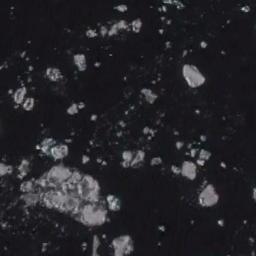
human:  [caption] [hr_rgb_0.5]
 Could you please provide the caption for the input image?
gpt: A lot of small pieces of sea ice float in the deep blue sea .

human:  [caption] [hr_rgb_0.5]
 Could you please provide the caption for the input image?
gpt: A large piece of ice and many small pieces of ice around it are scattered on the deep blue sea .

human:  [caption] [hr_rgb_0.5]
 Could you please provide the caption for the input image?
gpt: Sea ice is surrounded by water .

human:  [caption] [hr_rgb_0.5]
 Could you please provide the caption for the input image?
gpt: There are many ice on the black sea .

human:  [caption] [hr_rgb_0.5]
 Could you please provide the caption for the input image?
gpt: There are some pieces of sea ice .